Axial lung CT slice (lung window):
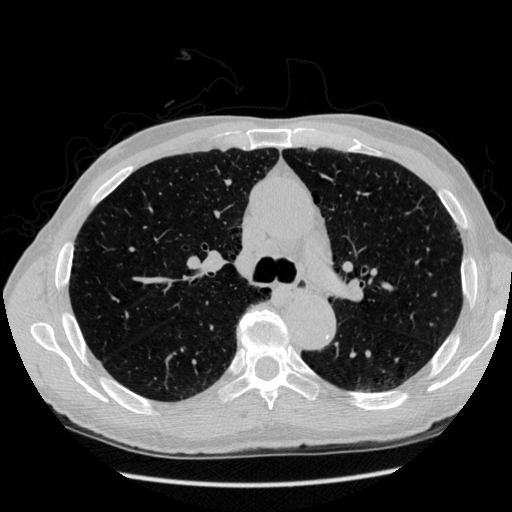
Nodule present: no